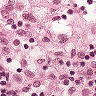
Metastatic tissue present: no